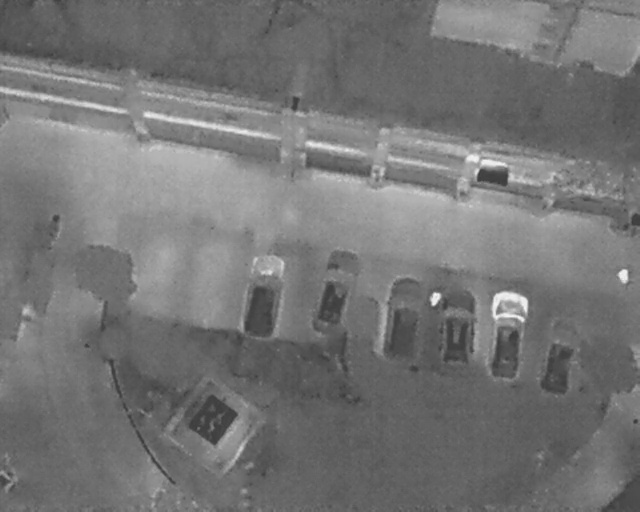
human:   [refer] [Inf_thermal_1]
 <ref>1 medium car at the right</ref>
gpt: <box>[[81, 66, 93, 72, 13]]</box>

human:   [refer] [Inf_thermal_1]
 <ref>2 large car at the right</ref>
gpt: <box>[[72, 61, 86, 69, 5], [65, 60, 77, 68, 1]]</box>

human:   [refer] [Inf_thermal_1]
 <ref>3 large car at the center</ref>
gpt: <box>[[56, 58, 69, 66, 7], [46, 52, 59, 60, 13], [34, 53, 47, 61, 9]]</box>